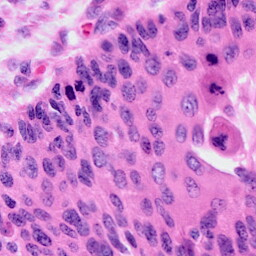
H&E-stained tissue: Cervix